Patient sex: F
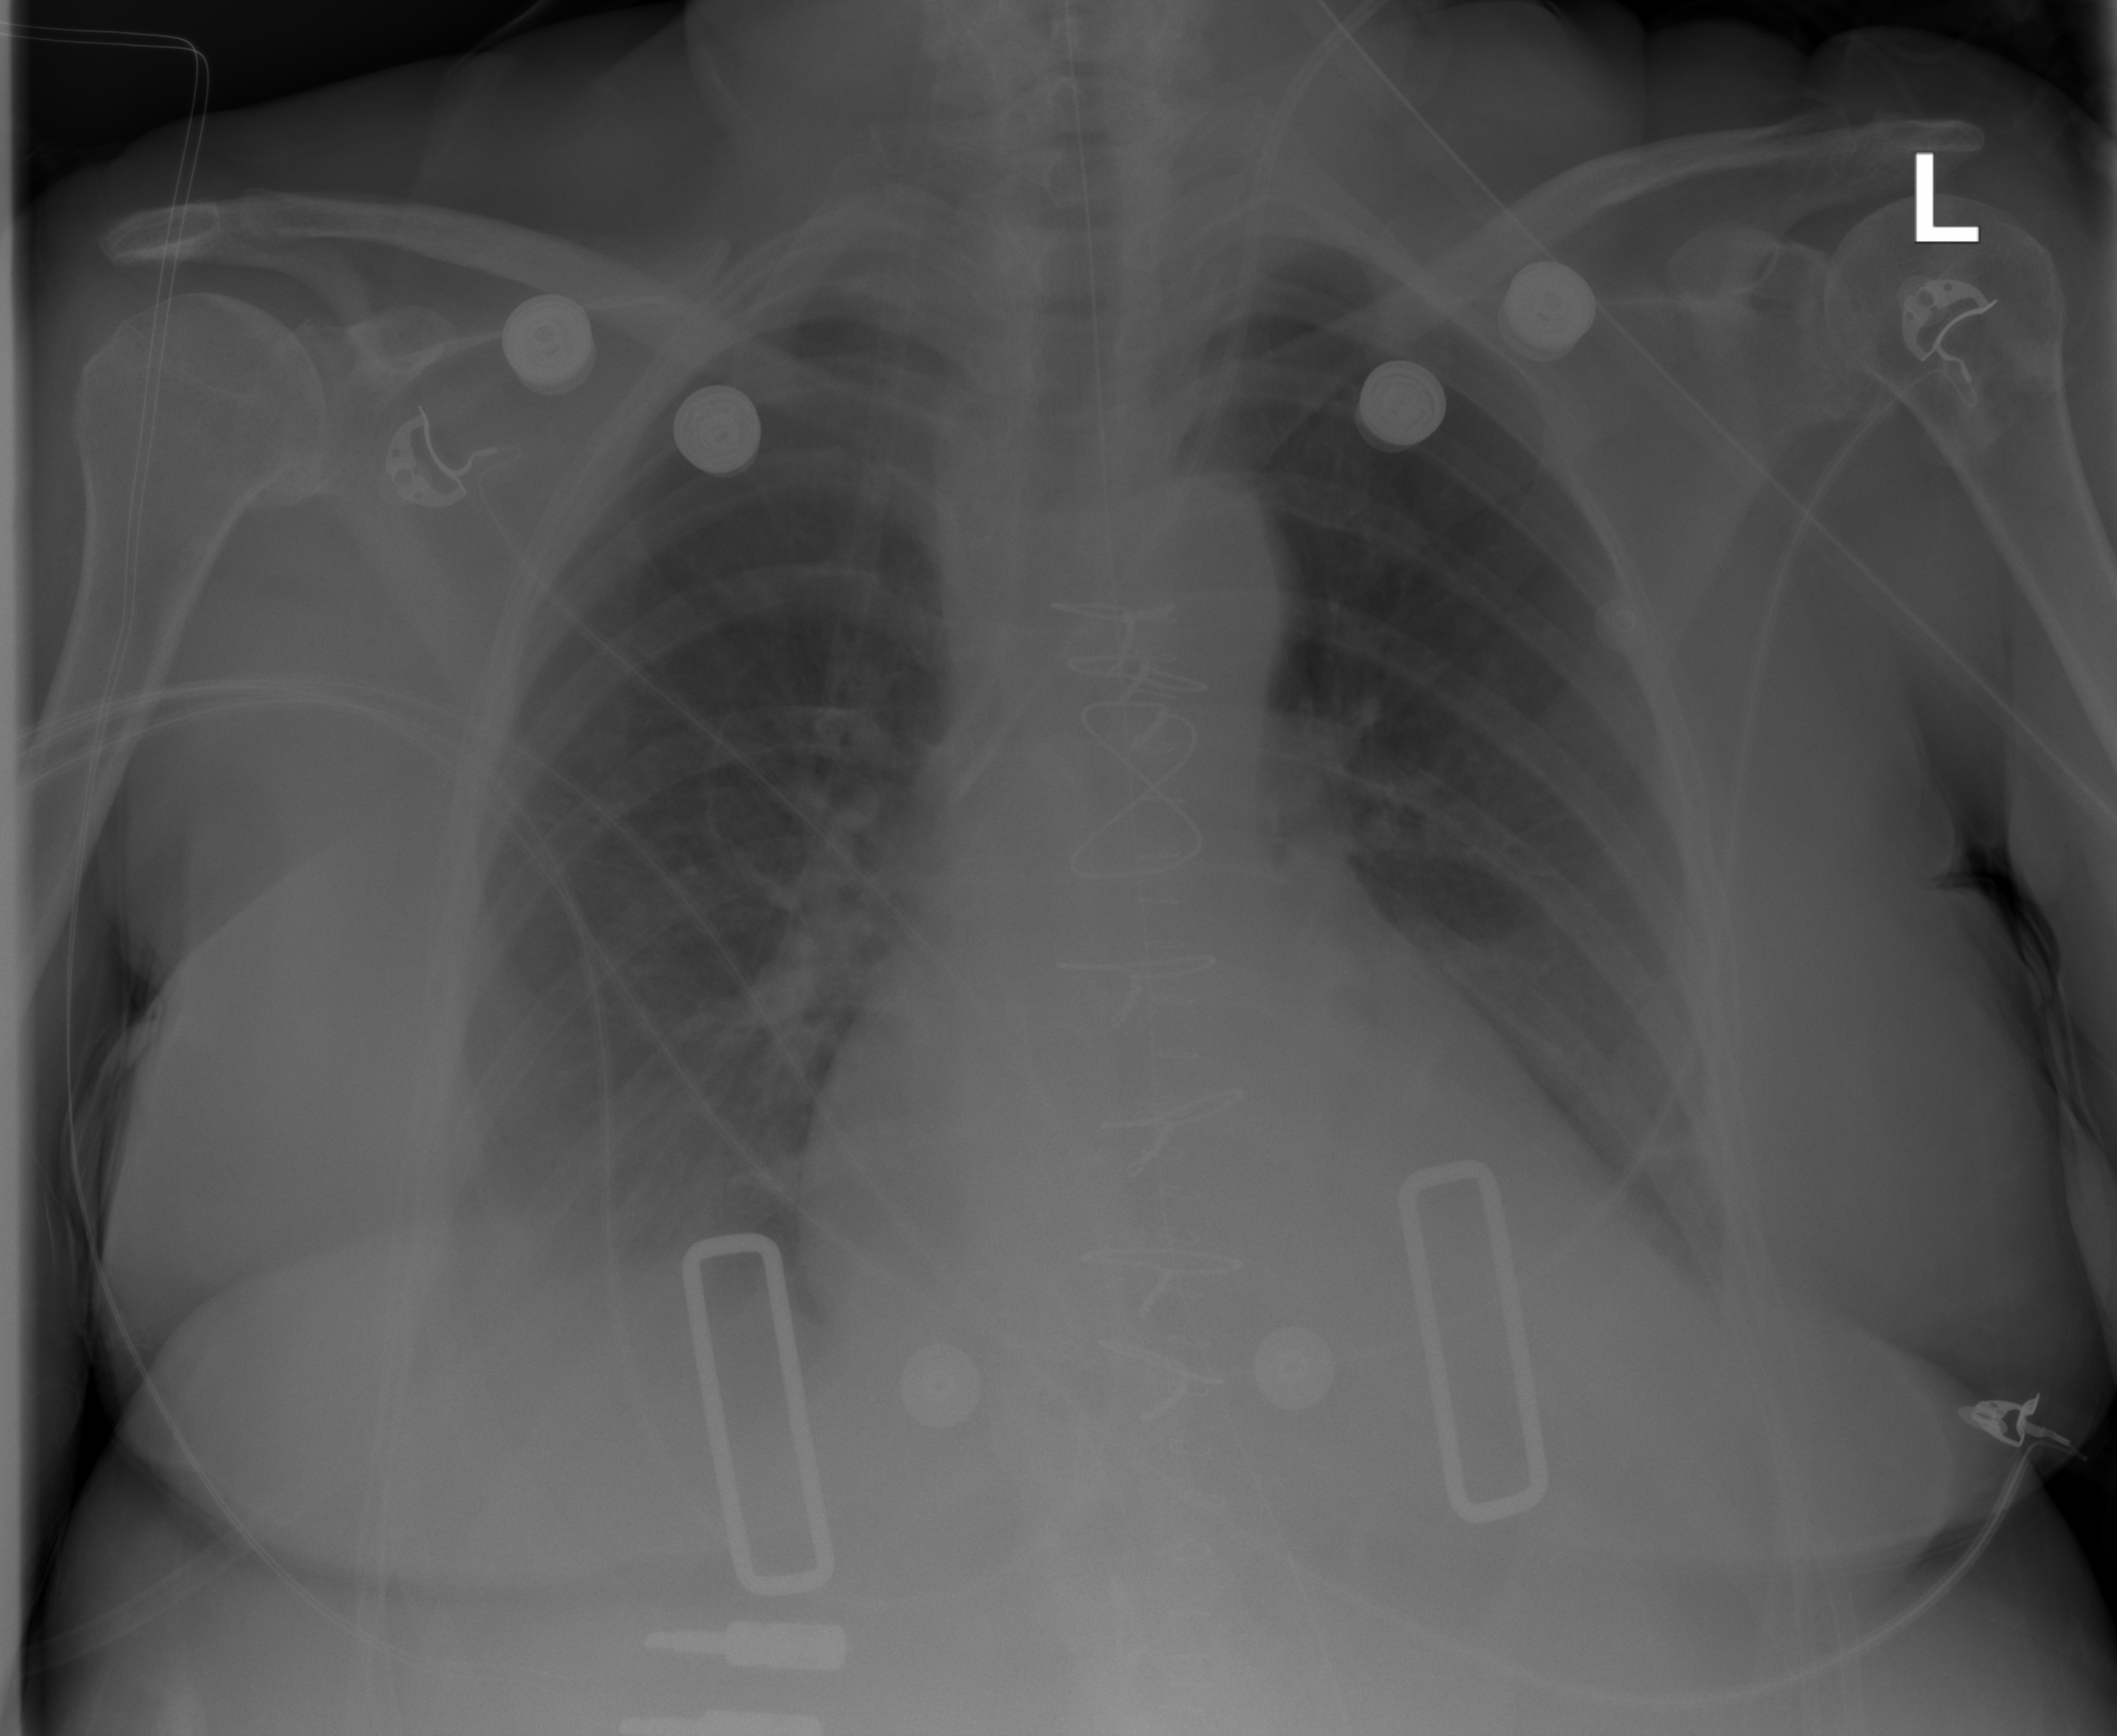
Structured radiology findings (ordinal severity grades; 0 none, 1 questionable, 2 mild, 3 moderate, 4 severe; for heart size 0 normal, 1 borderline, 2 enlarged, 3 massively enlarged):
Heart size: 0
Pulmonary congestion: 0
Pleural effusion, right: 2
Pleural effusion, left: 2
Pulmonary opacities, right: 0
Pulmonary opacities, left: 0
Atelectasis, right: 0
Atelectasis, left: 0